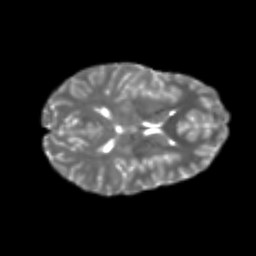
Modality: T2w
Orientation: axial
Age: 22
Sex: female
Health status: healthy
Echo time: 0.074 s